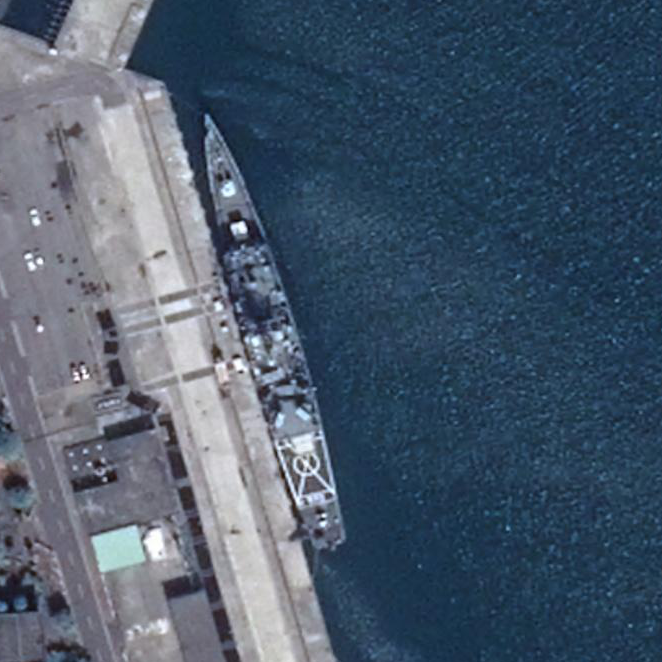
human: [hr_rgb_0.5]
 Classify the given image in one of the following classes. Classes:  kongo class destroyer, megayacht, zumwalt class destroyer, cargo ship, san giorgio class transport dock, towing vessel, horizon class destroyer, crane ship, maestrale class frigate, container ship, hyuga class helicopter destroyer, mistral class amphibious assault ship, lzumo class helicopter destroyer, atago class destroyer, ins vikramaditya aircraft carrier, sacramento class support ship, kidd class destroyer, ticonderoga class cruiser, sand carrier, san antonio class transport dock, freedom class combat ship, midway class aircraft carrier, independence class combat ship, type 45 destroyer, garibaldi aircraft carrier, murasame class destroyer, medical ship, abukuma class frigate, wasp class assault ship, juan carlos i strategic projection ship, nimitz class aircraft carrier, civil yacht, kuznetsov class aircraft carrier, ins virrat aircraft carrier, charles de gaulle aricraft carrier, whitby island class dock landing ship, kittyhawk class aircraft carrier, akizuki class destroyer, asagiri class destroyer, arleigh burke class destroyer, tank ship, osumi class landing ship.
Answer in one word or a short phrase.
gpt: Kidd class destroyer